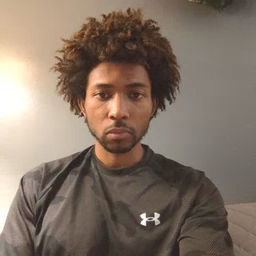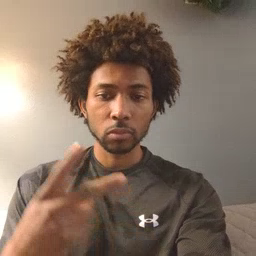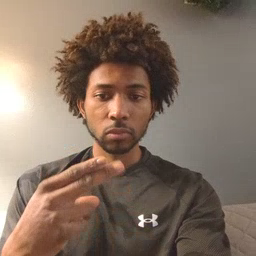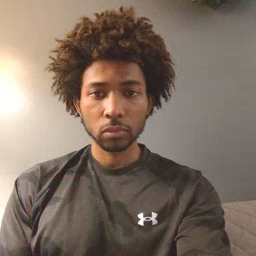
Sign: scissors